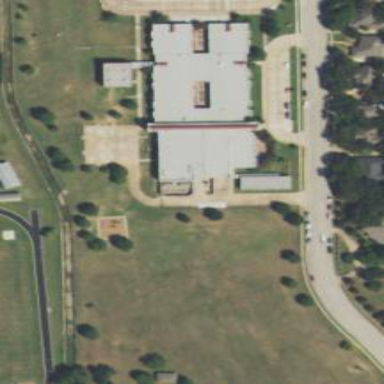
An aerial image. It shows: School building.